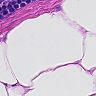
Metastatic tissue present: no